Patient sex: F
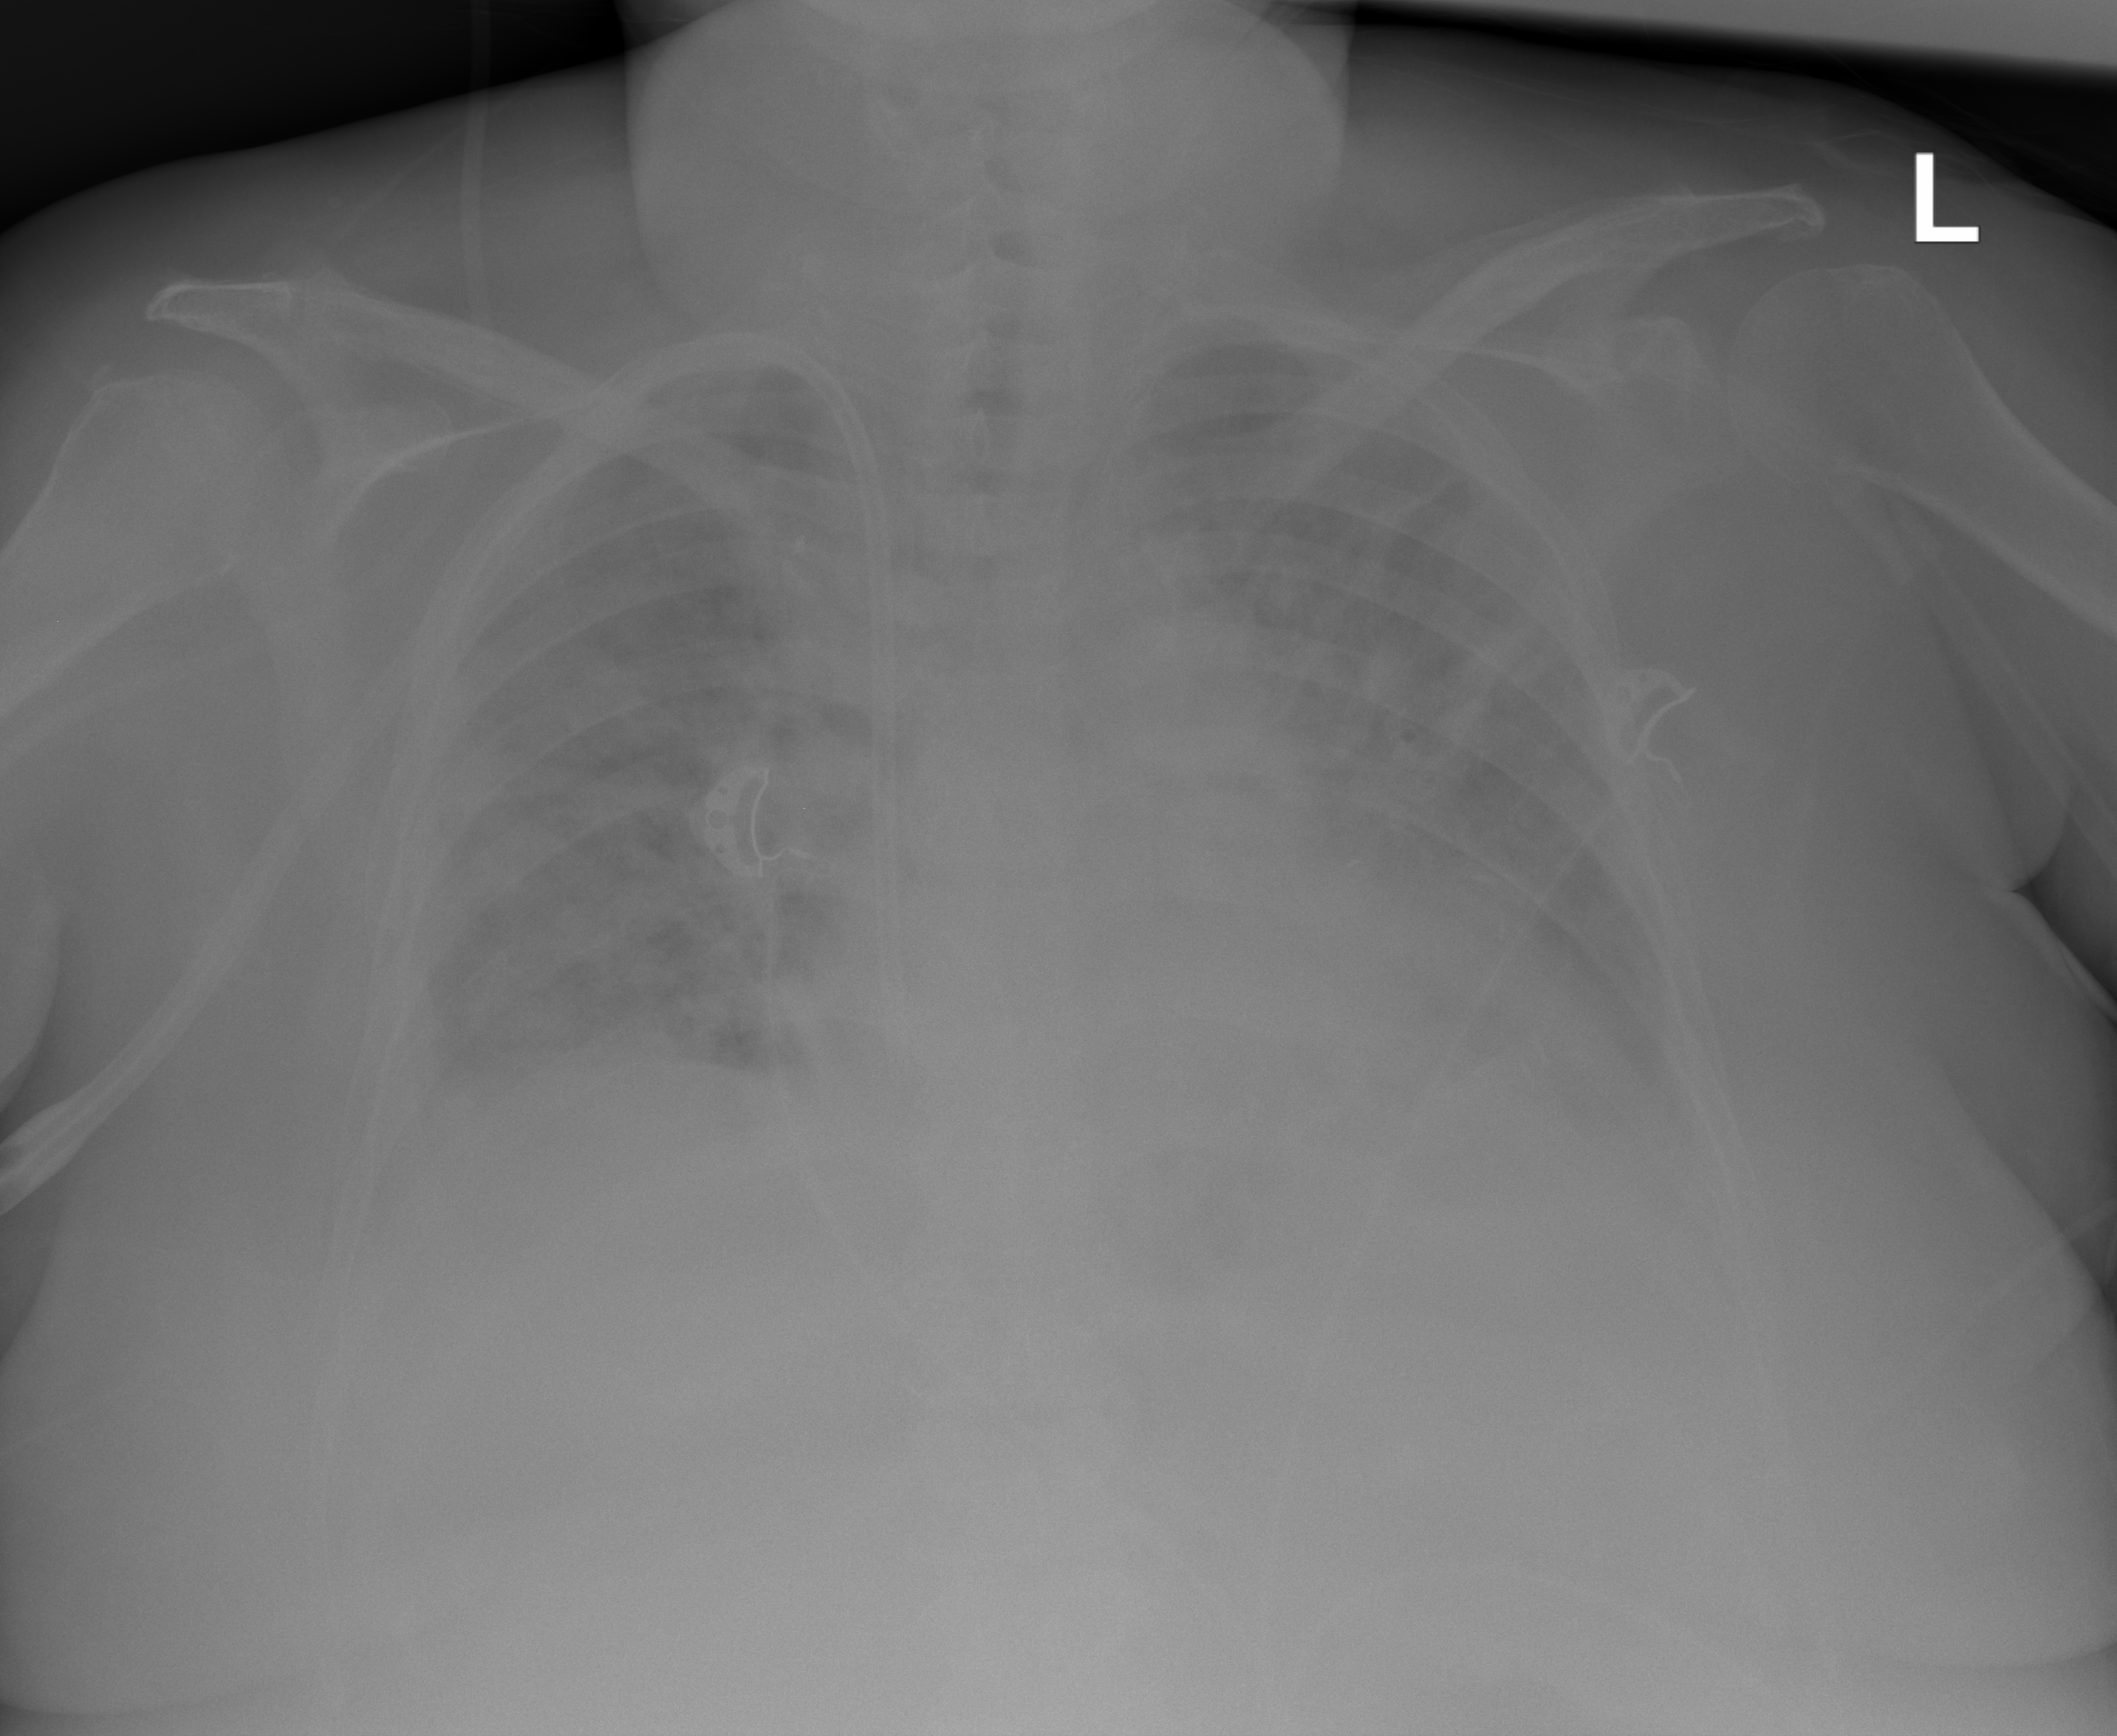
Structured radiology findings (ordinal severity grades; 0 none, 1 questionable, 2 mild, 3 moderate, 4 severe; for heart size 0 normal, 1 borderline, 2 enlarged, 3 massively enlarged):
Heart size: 2
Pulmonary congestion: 2
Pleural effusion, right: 2
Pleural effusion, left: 2
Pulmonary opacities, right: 3
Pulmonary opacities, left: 3
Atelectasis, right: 2
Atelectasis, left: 2